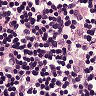
Metastatic tissue present: no